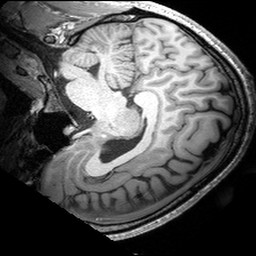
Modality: T1w
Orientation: sagittal
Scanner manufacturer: siemens
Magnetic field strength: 3 T
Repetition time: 2.53 s
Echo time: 0.00299 s